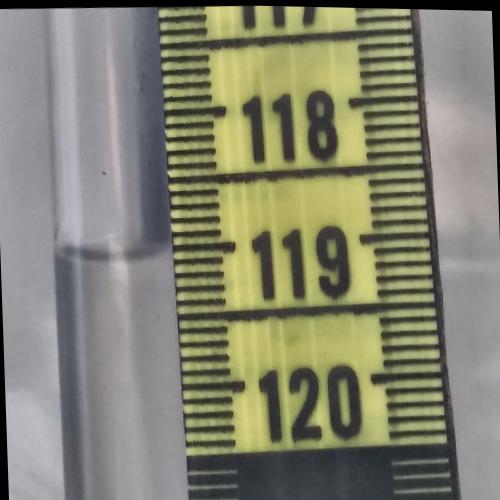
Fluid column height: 119.0 cm